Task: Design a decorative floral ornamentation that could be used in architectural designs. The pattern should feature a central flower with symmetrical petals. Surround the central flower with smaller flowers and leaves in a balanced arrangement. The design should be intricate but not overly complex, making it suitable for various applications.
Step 412:
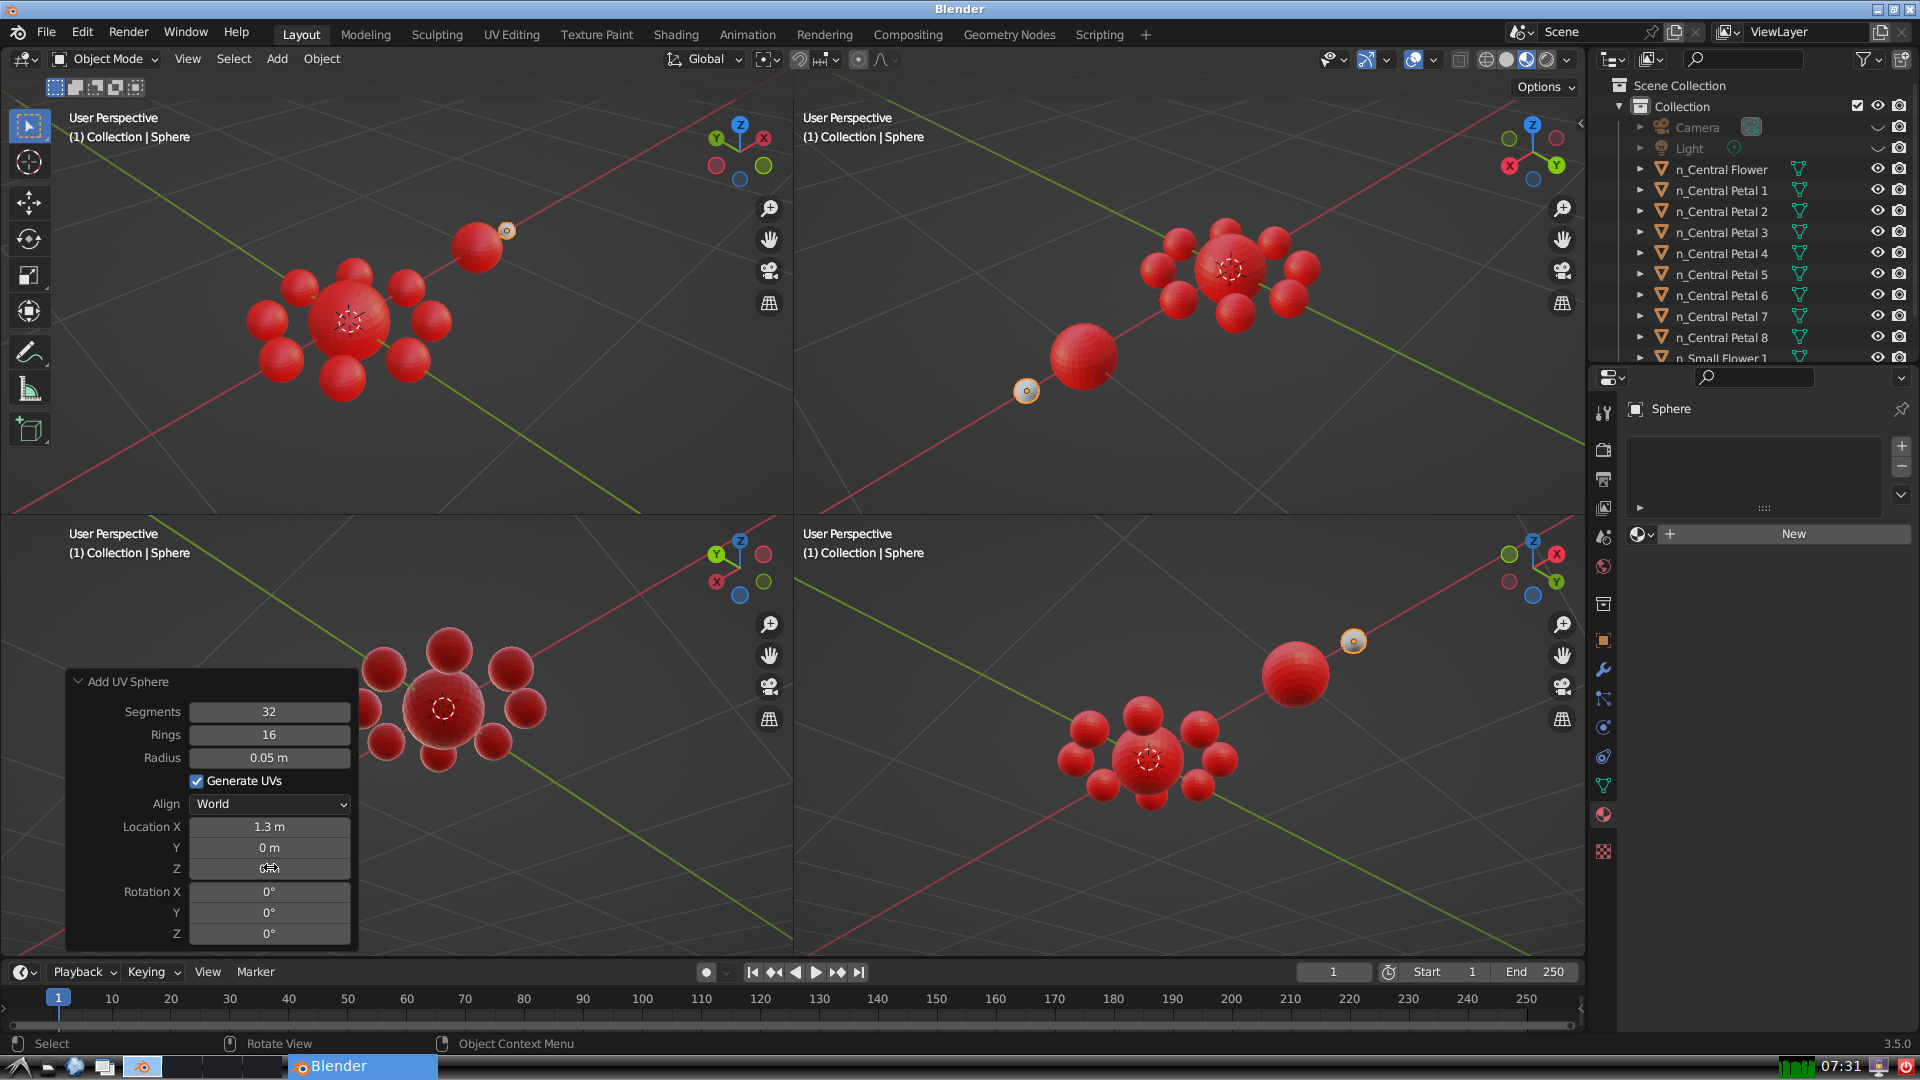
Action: click: no